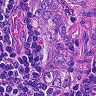
Metastatic tissue present: yes